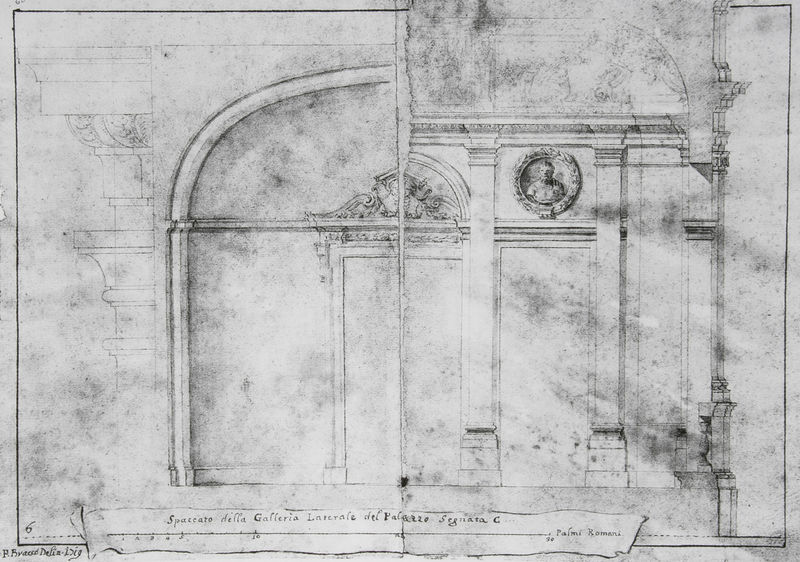
Titel: Schnitte der Villa del Pigneto, Rom
Künstler: Pietro Bracci
Standort: Montreal
Institution: Collection Centre Canadien d'Architecture, Canadian Centre for Architecture
Schlagwörter: dunkel, kopf, mann, schatten, weiß, ausschnitt, grau, hell, kreide, licht, pfeiler, profil, schwarz, skizze, säule, säulen, tür, zeichnung, gebäude, haus, ornament, profile, wand, architektur, mensch, rahmen, sockel, stein, figur, klassizismus, blatt, kreis, rund, engel, relief, schrift, seitlich, papier, ecke, bogen, fassade, italien, türen, studie, pilaster, rand, rundbogen, detail, büste, ornamente, verzierung, türrahmen, stuck, stufe, stufen, plastik, hoch, tor, umriss, galerie, bögen, eingang, antike, medaillon, palast, palazzo, kohle, druck, schwarz weiss, stich, seite, text, beschriftung, bleistift, entwurf, kranz, lorbeerkranz, architrav, kapitell, fries, portal, tore, gesims, verschwommen, risalit, antik, struktur, plan, absätze, tempel, tur, emblem, querschnitt, handschrift, geschoss, lisenen, aufriss, tympanon, etage, zeichung, figut, handzeichnung, säulenordnung, lisene, längsschnitt, lunette, blaupause, zwei seiten, italienisch, schmutzig, ornamet, slizze, wandgestaltung, wandrelief, vitruv, print, a, romana, sufriss, skizte